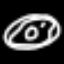
Label: donut